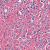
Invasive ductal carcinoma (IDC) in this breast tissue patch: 1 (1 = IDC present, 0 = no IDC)